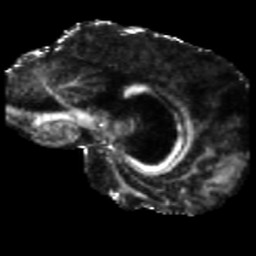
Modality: FA
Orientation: sagittal
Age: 49
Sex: male
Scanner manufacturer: siemens
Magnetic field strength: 3 T
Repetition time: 5.47 s
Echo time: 0.0854 s